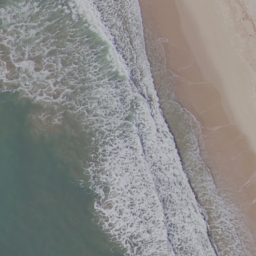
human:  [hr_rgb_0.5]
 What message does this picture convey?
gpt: beach